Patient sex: F
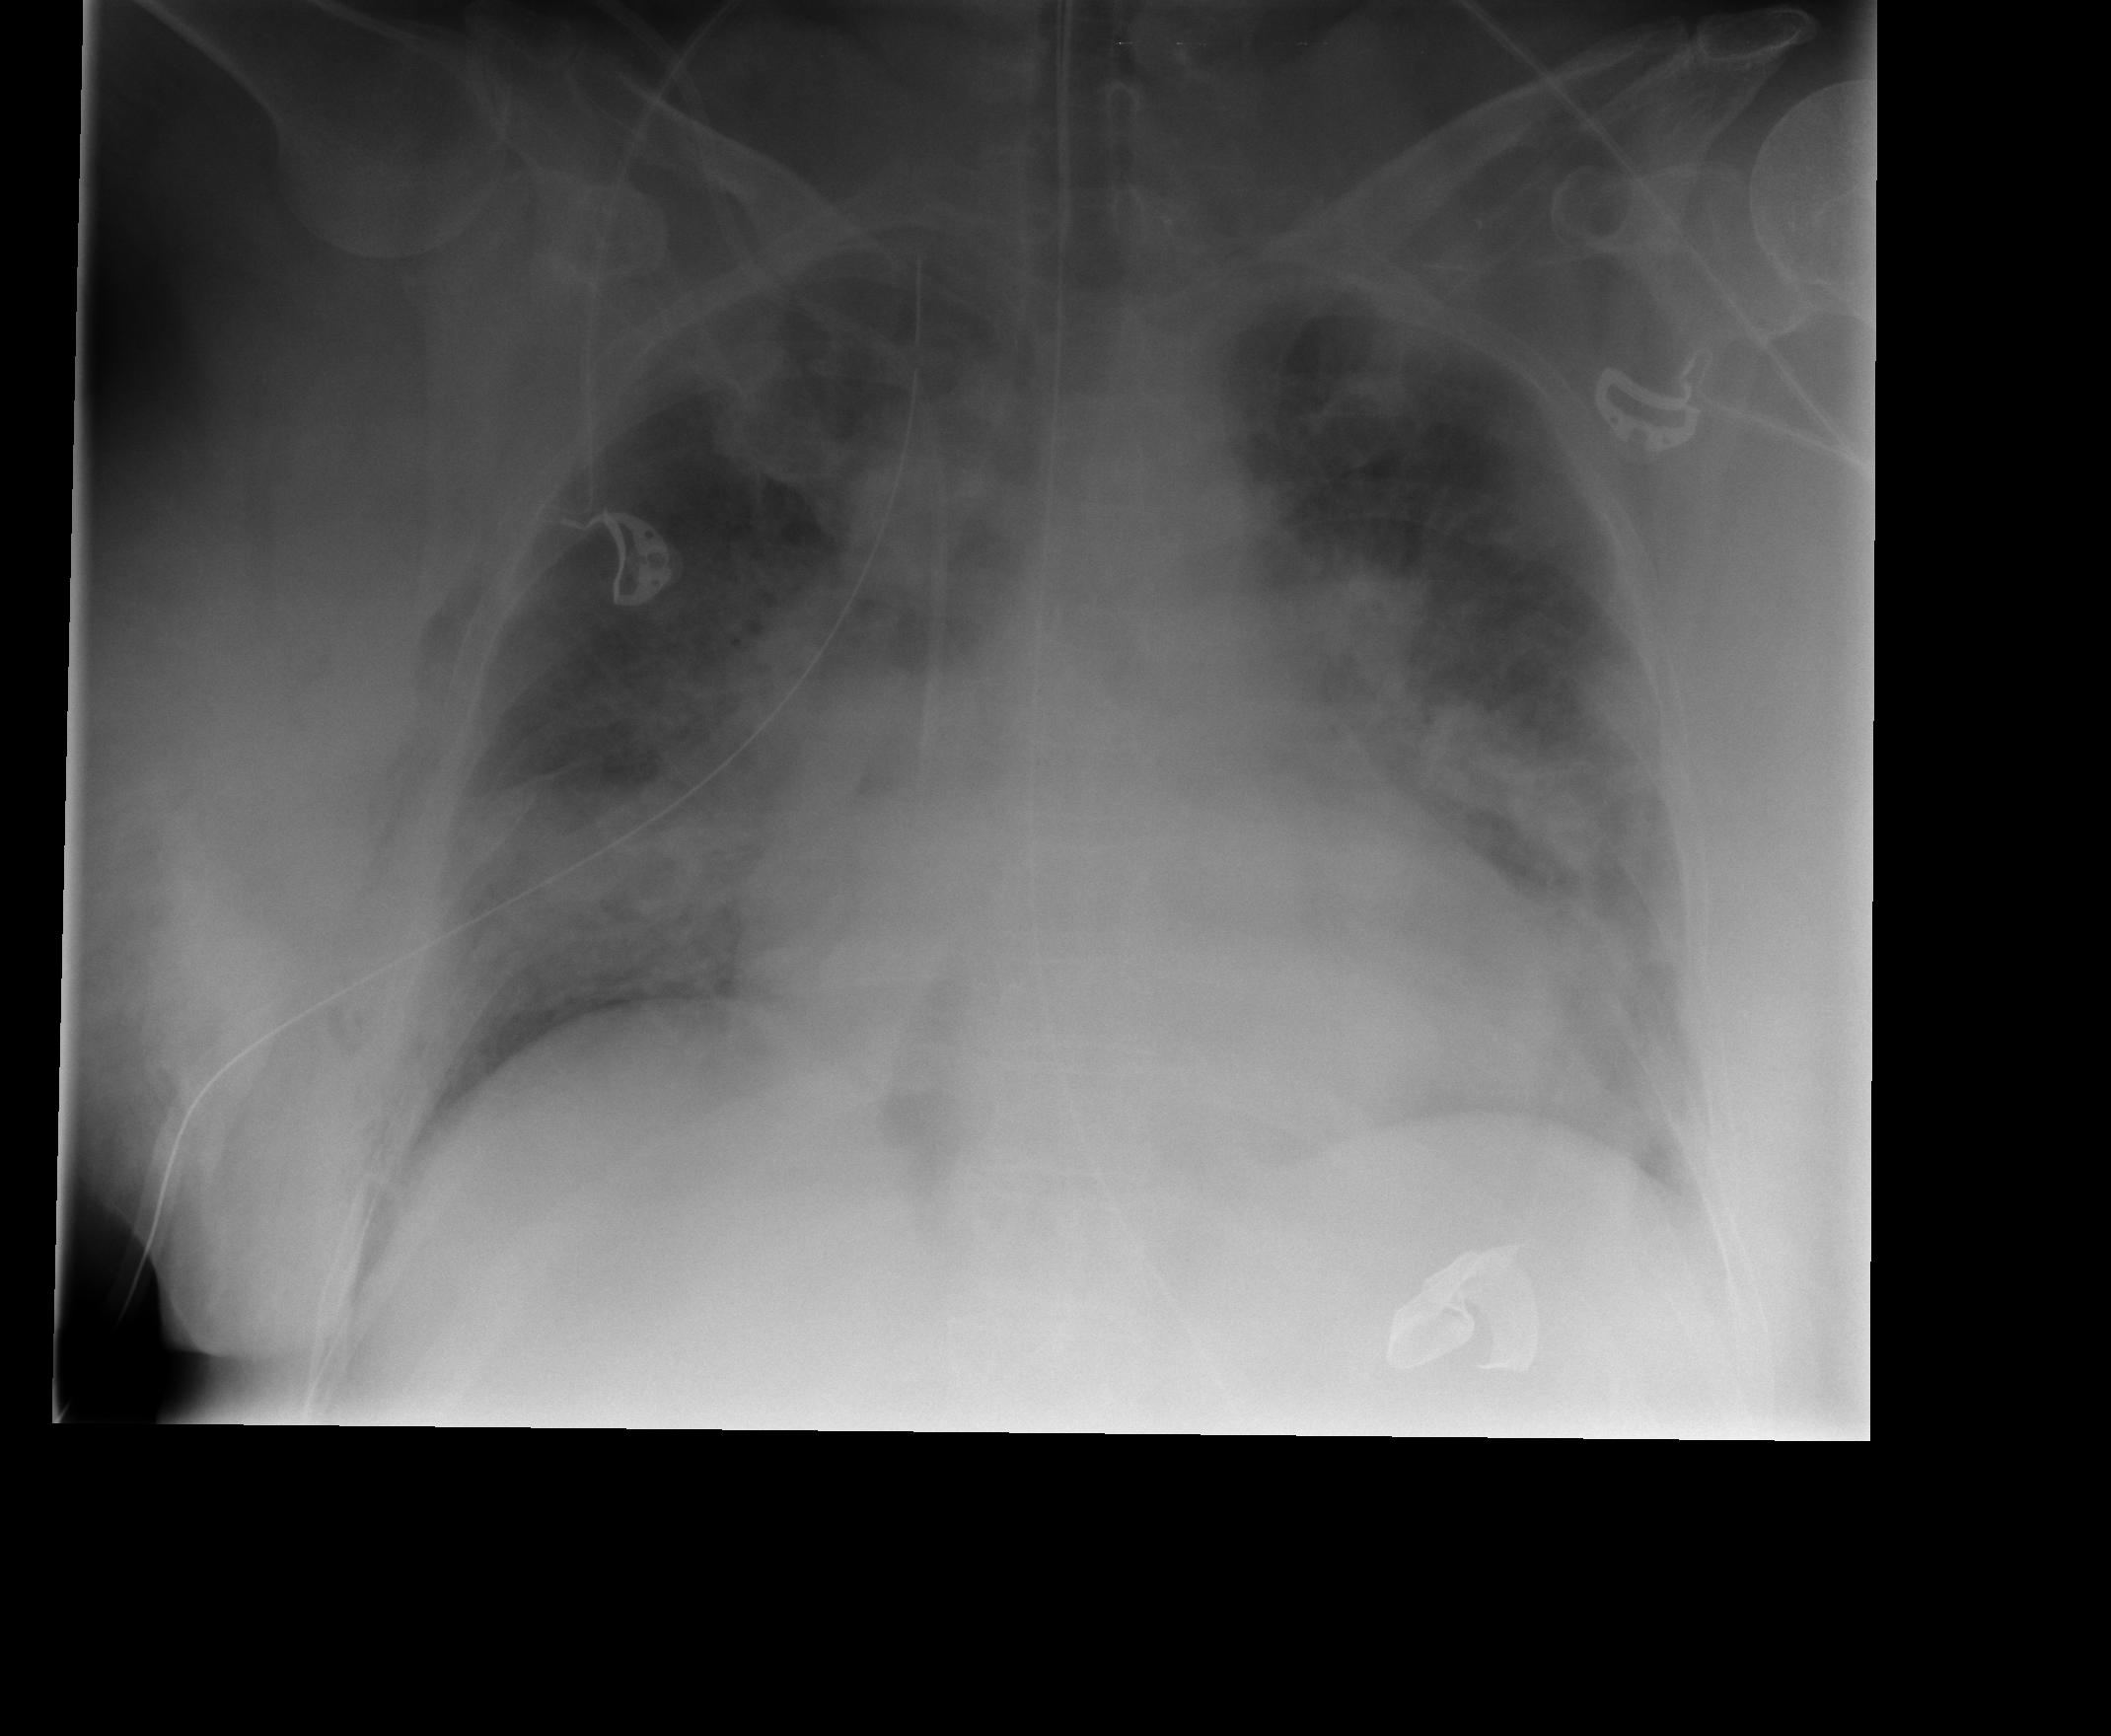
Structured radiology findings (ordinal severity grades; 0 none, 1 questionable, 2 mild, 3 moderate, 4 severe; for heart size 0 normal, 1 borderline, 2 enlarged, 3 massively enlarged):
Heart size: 2
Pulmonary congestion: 3
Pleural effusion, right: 0
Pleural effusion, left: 0
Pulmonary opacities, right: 2
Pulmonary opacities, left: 2
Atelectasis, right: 3
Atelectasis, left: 2